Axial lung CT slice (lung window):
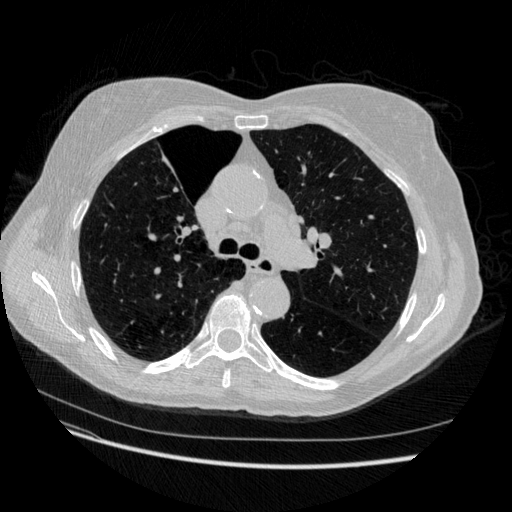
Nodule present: no